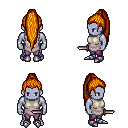
a pixel art fantasy rpg character, male body template, dark elf, purple skin, white tunic, magenta pants, dark blonde extra-long topknot hairstyle, metal boots, dagger, four views (front, back, left, right), 2x2 character sprite sheet, small pixel art, hard edges, no anti-aliasing